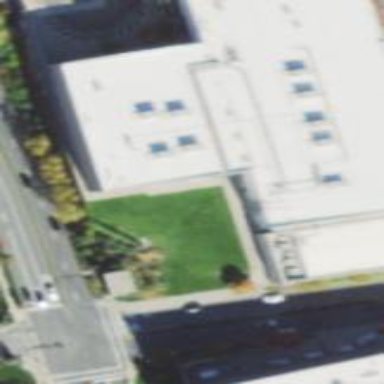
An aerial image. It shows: Commercial building.